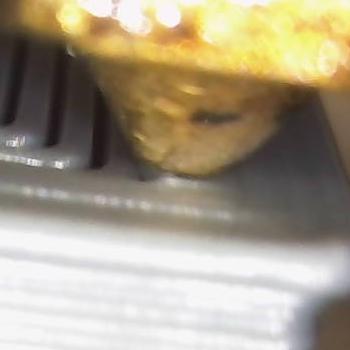
Flow rate: 300%